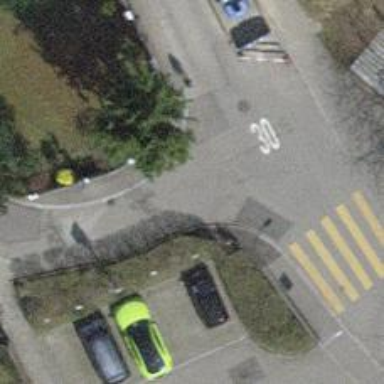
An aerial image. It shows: Paved footway with crossing.